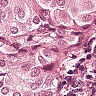
Metastatic tissue present: yes